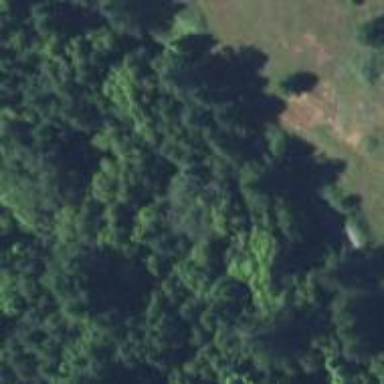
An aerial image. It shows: Forest area.